Field crop: tomato
Growth stage: 1
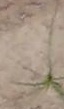
Species: cyperus